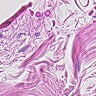
Metastatic tissue present: no